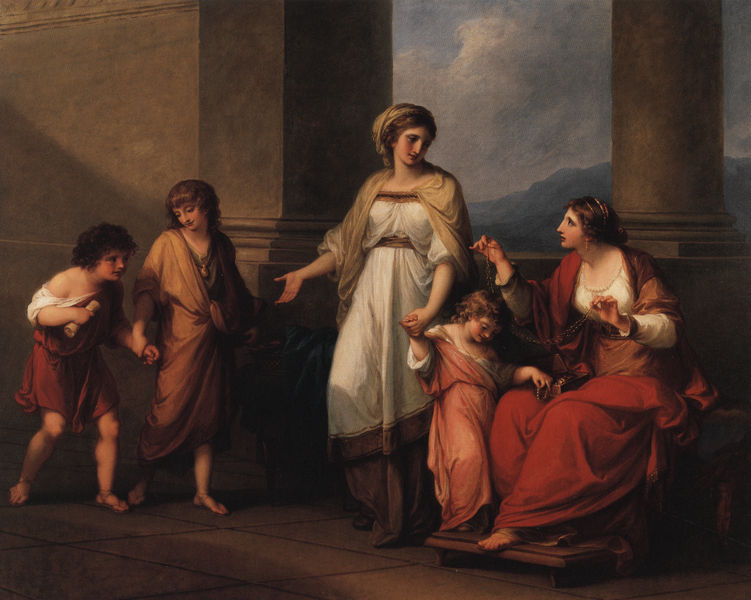
Titel: Cornelia, Mutter der Gracchen
Künstler: Angelika Kauffmann
Standort: Richmond (Virginia)
Institution: The Virginia Museum of Fine Arts
Schlagwörter: berg, blau, dunkel, gemälde, gruppe, hand, himmel, schatten, umhang, weiß, wolken, frauen, landschaft, menschen, mädchen, ocker, sitzen, braun, busen, damen, femmes, frau, frisur, geste, grau, haar, hell, hintergrund, kleid, kleider, licht, marmor, ohrring, orange, pfeiler, profil, raum, reden, schmuck, schwarz, stuhl, säule, säulen, ausblick, gebäude, rot, schal, tuch, wolke, beige, gespräch, malerei, mode, rock, wand, architektur, arm, falten, gesicht, halten, kleidung, leinen, mensch, sockel, stehen, stein, gesten, hände, portrait, hügel, brüstung, gehen, boden, gewand, gold, haare, sessel, stoff, stoffe, innen, kind, klassizismus, mutter, saum, tochter, borte, haarreif, locken, rosa, kinder, aussicht, farbig, füße, sitz, unterhaltung, haltung, mieder, röcke, zöpfe, buben, jungen, knaben, berge, farben, gebirge, kette, mauer, farbe, monochrom, baby, bank, haarband, schemel, ausschau, historienbild, thron, falte, spielen, kopftuch, zopf, lciht, faden, podest, junge, schenkel, zeigen, geschwister, gruppen, halle, vier, fugen, gang, antike, krank, babys, barfuß, fliesen, humpeln, stand, beten, fußbank, damast, reduziert, kleinkind, rolle, ionisch, karg, toga, griechisch, griechenland, reif, gebückt, schriftrolle, oker, tempel, außenraum, basis, dorisch, schüler, femme, schatulle, empire, rosenkranz, armut, bitte, tunika, turban, schaft, ciel, paysage, kästchen, sohn, bitten, demut, farbigkeit, mamor, mütter, kleinkinder, enfants, colonne, echinus, trochus, collier, enfant, inenraum, farbpalette, kommen, schmuckkästchen, stizen, erzählen, tora, manon, hinweisen, handhalten, freuen, assise, griechische, fuß, gewäder, nackt, rollekette, sberge, seide, sims, schmuckdose, hüsche, rotes kelid